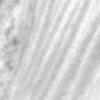
Label: change